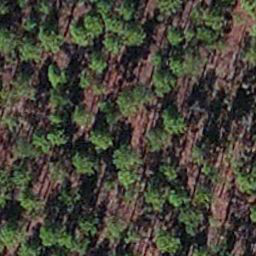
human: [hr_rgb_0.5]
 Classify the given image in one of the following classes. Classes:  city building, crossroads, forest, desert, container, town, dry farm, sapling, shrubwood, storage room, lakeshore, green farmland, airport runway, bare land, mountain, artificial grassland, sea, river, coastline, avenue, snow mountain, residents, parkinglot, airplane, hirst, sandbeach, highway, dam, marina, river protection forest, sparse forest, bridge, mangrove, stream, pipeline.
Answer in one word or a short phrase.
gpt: sapling